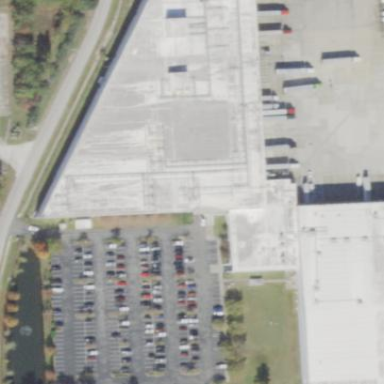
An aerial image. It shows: Warehouse building.